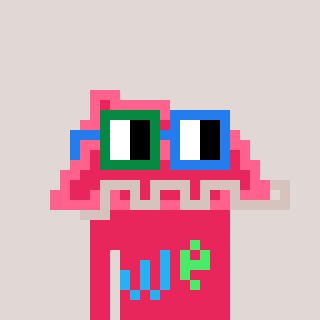
a pixel art character with square green and blue glasses, a retainer-shaped head and a redpinkish-colored body on a warm background